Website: lowes
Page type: review-order
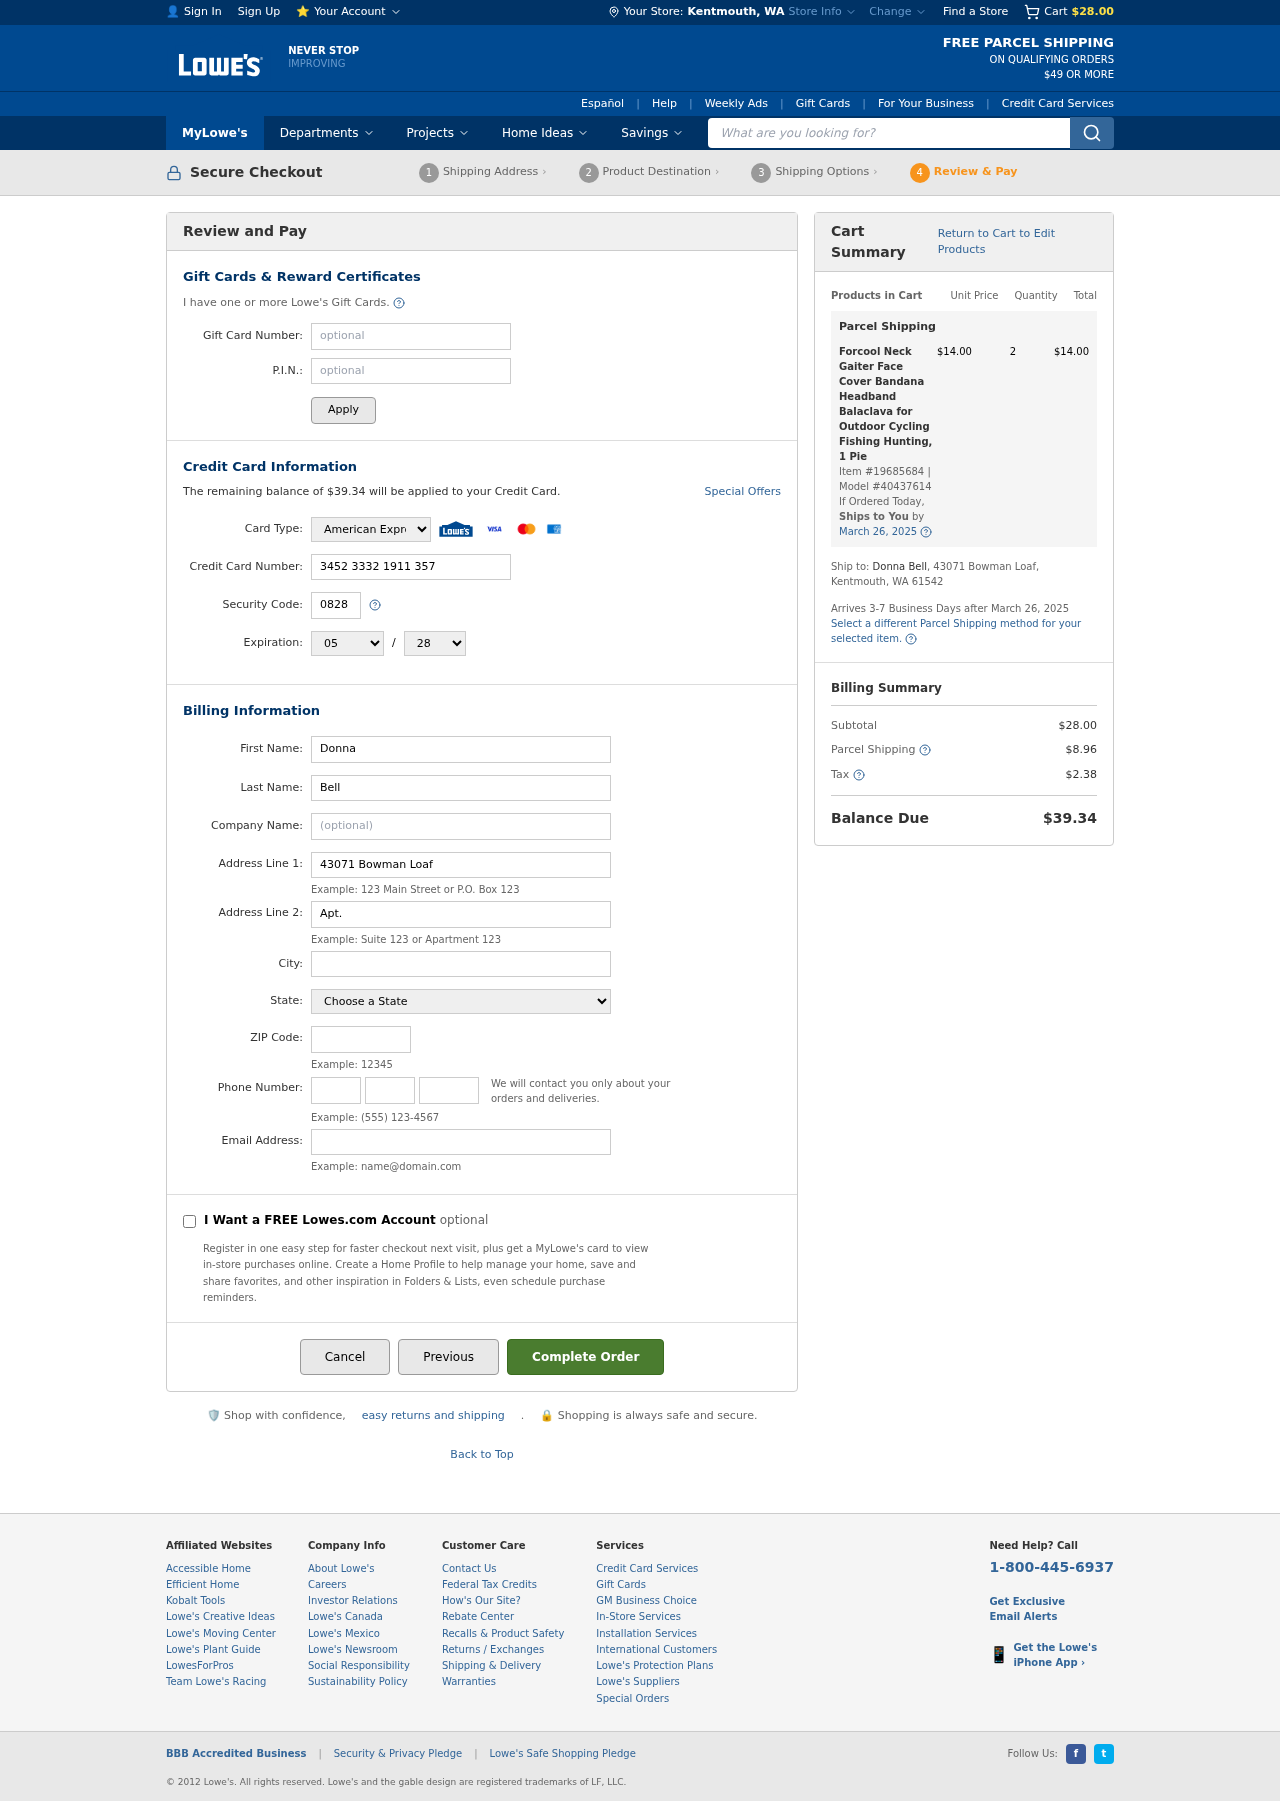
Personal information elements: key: PII_CARD_CVV
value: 0828
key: PII_CARD_EXPIRY_MONTH
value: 05
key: PII_CARD_EXPIRY_YEAR
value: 28
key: PII_CARD_NUMBER
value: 3452 3332 1911 357
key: PII_CARD_TYPE
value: American Express
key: PII_CITY
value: Kentmouth
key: PII_CITY_STATE
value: Kentmouth, WA
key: PII_EMAIL
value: donnabell@yahoo.com
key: PII_FIRSTNAME
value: Donna
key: PII_LASTNAME
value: Bell
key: PII_PHONE_AREA
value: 478
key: PII_PHONE_PREFIX
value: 331
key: PII_PHONE_SUFFIX
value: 3339
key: PII_POSTCODE
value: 61542
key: PII_STATE
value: Washington
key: PII_STREET
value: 43071 Bowman Loaf
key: PII_STREET2
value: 43071 Bowman Loaf
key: PII_STREET2
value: Apt. 549
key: PII_FULLNAME2
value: Donna Bell
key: PII_CITY_STATE_ZIP2
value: Kentmouth, WA 61542
Product elements: key: PRODUCT1_NAME
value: Forcool Neck Gaiter Face Cover Bandana Headband Balaclava for Outdoor Cycling Fishing Hunting, 1 Pie
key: PRODUCT1_PRICE
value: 14
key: PRODUCT1_QUANTITY
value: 2
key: PRODUCT1_ITEM_NUMBER
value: Item #19685684
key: PRODUCT1_MODEL_NUMBER
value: Model #40437614
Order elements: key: ORDER_SUBTOTAL
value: $28.00
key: ORDER_BALANCE_DUE
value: $39.34
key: ORDER_SHIPPING_DATE
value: March 26, 2025
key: ORDER_ITEM_TOTAL
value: $14.00
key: ORDER_SHIPPING_DATE2
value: March 26, 2025
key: ORDER_SHIPPING_COST
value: $8.96
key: ORDER_TAX
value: $2.38
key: ORDER_TOTAL
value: $39.34
Search elements: key: HEADER_SEARCH
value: What are you looking for?